Question: I have Updated SDK 5.0 (API 21)
But I am not able to find CardView and RecyclerView!
Help me. or send Link to find Both Library
Thanks in Advance.
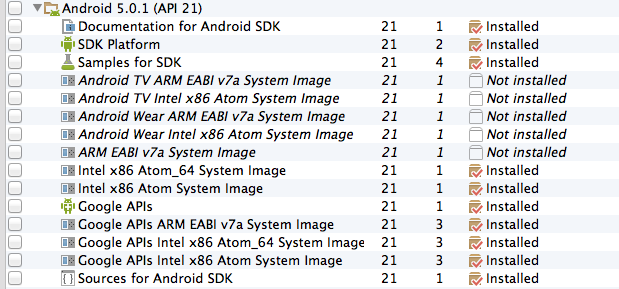
Answer: see the below image. from your sdk manager you will have to download the'Android Support Library'

and then in your dependencies of project you have to add
'''
dependencies {
...
compile 'com.android.support:cardview-v7:21.0.+'
compile 'com.android.support:recyclerview-v7:21.0.+'
'''
}